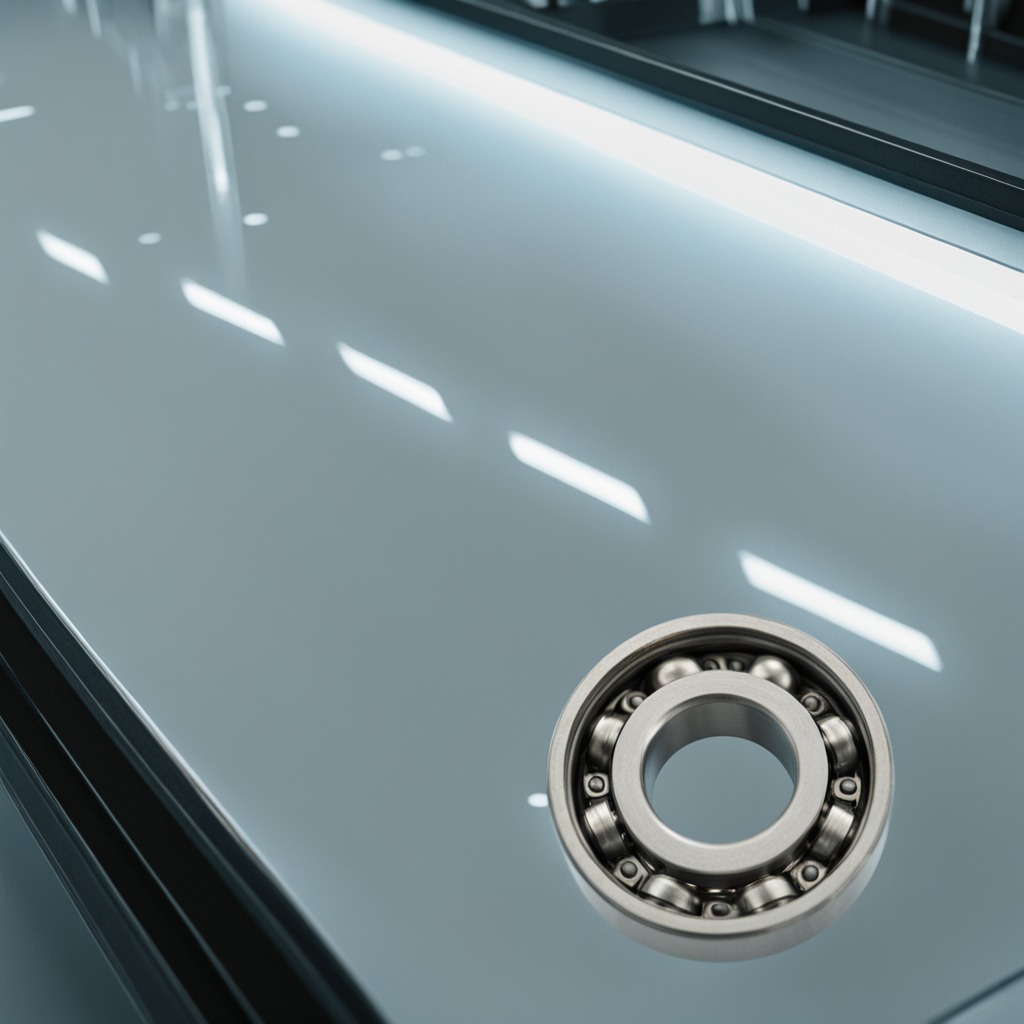
A metal ball bearing is lying on a high-gloss table in a ship maintenance bay industrial lighting.